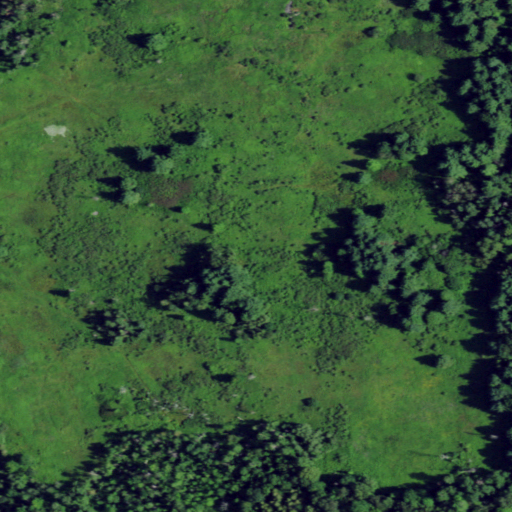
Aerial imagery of island in New York named Schuyler Island containing pasture, deciduous forest, and evergreen forest